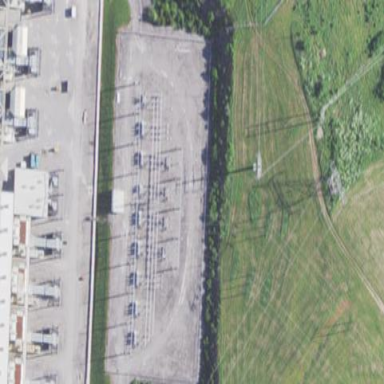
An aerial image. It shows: Substation surrounded by fence.